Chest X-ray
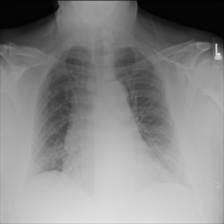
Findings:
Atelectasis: negative
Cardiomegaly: negative
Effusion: negative
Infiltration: negative
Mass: negative
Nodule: negative
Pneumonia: negative
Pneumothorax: negative
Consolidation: negative
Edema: negative
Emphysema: negative
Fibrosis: negative
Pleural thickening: negative
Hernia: negative